Question: I have a lot of data on a scatter graph- the end result will have several million points. This is too many to make sense of on a scatter graph- I want to turn it into a 2D histogram, and plot a contour plot, as described here <URL>
This is similar to the code I'm using, and has the same problem
'''
import numpy
import matplotlib.pyplot as pyplot
def convert_edges_to_centres(edges):
centres = numpy.empty(len(edges)-1)
for i in range(len(centres)):
centres[i] = (edges[i+1] - edges[i])/2 + edges[i]
return centres
x = numpy.random.normal(0,1,50000)
print numpy.amin(x),numpy.amax(x)
y = numpy.random.beta(2,5,50000)
print numpy.amin(y),numpy.amax(y)
H,xedges,yedges=numpy.histogram2d(x,y,bins=25)
xcentres,ycentres=convert_edges_to_centres(xedges),convert_edges_to_centres(yedges)
print numpy.shape(H)
print numpy.shape(xedges),numpy.shape(xcentres)
print numpy.shape(yedges),numpy.shape(ycentres)
extent = [xedges[0], xedges[-1], yedges[0], yedges[-1]]
ax = pyplot.axes()
ax.scatter(x,y)
ax.contour(H,extent=extent)
pyplot.show()
'''
But the contour plot is flipped- it looks like it's probably flipped along xy:

I realise this is probably easily solved, but I cannot work out what the problem is!
I put the convert_edges_to_centres function in, as I also tried plotting using the syntax 'pyplot.contour(x,y,z)', but that didn't work either
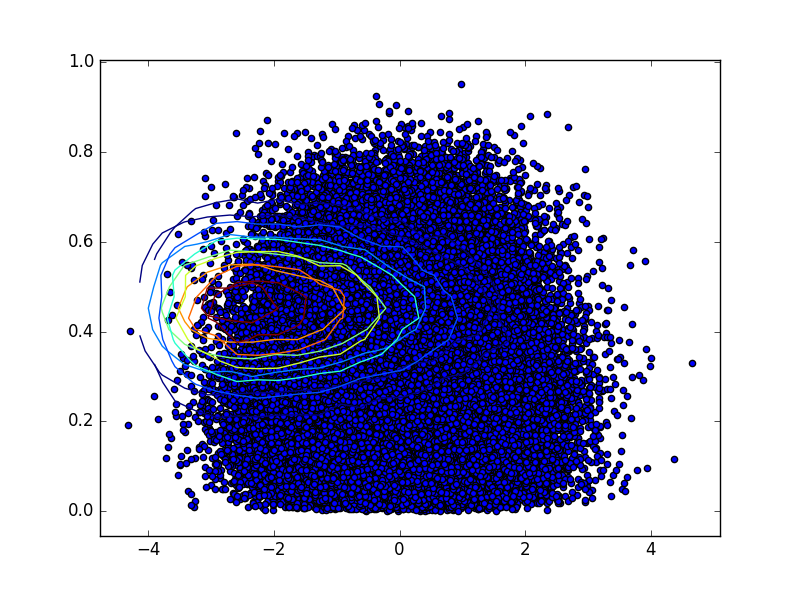
Answer: The <URL> documentation says:
> Please note that the histogram does not follow the Cartesian convention where x values are on the abscissa and y values on the ordinate axis. Rather, x is histogrammed along the first dimension of the array (vertical), and y along the second dimension of the array (horizontal).
There is also an example shown, where 'H' is transposed before being plotted, 'H = H.T'. So you may want to plot
'''
ax.contour(H.T,extent=extent)
'''